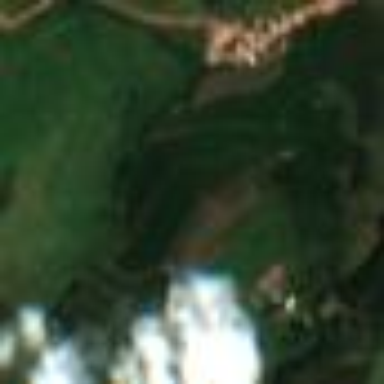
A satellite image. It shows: Farmland used for cultivating coffee crops.